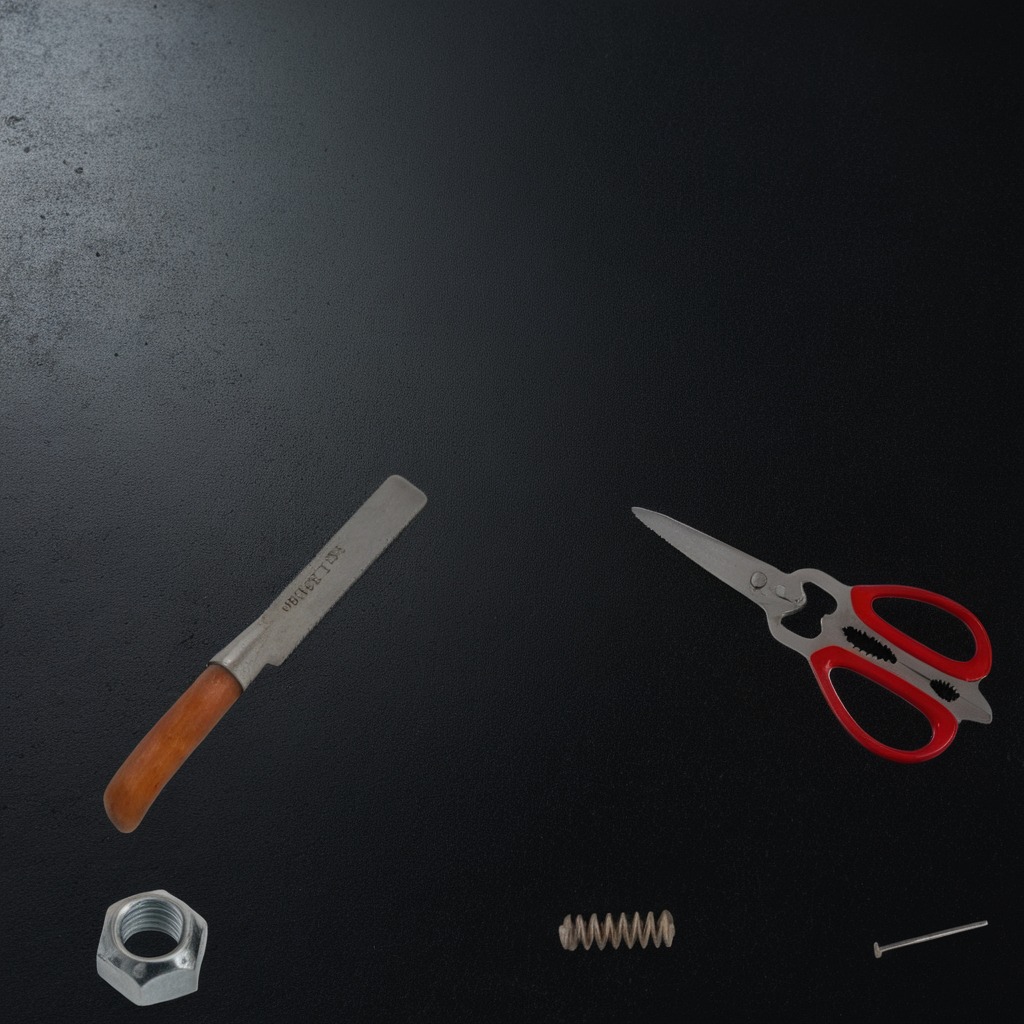
A metal nut and scissors are lying on a clean granite tabletop.